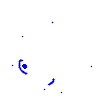
Particle: electron